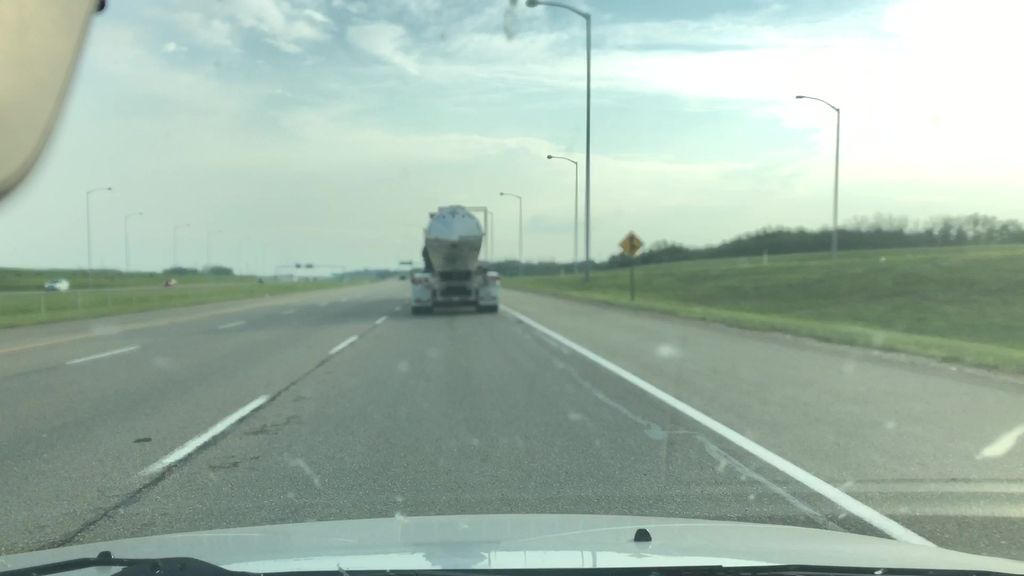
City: edmonton